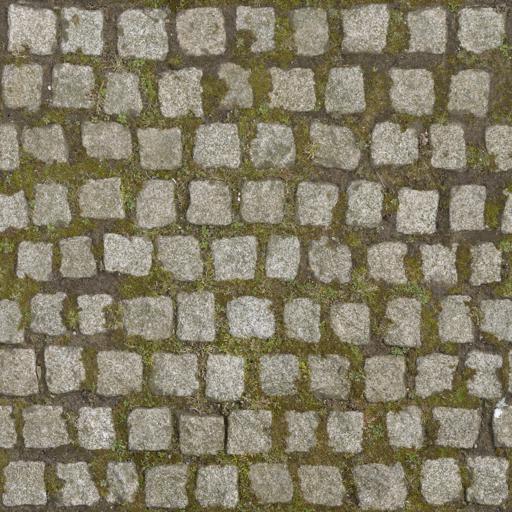
Tags: cobblestone pavement paving stones